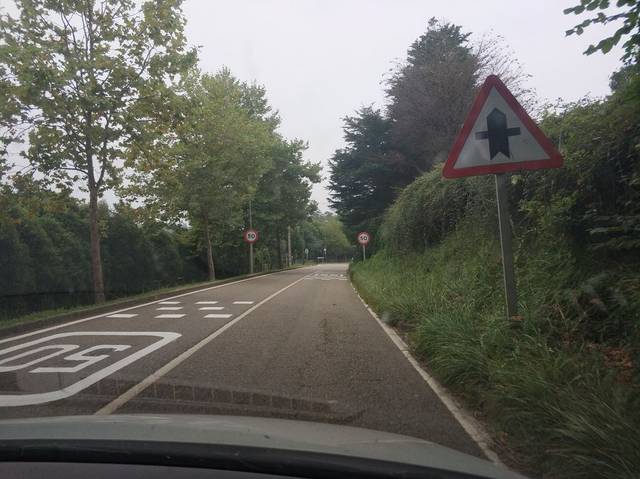
Region: Spain
Coordinates: 43.379, -4.313